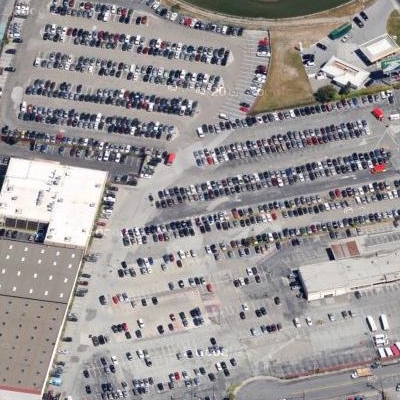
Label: gParking